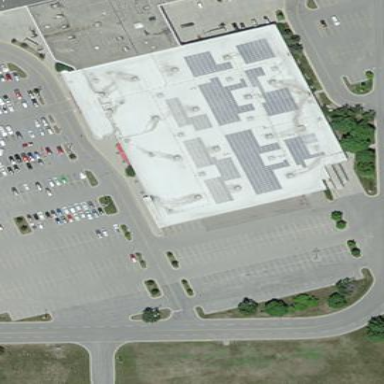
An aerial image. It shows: Department store.